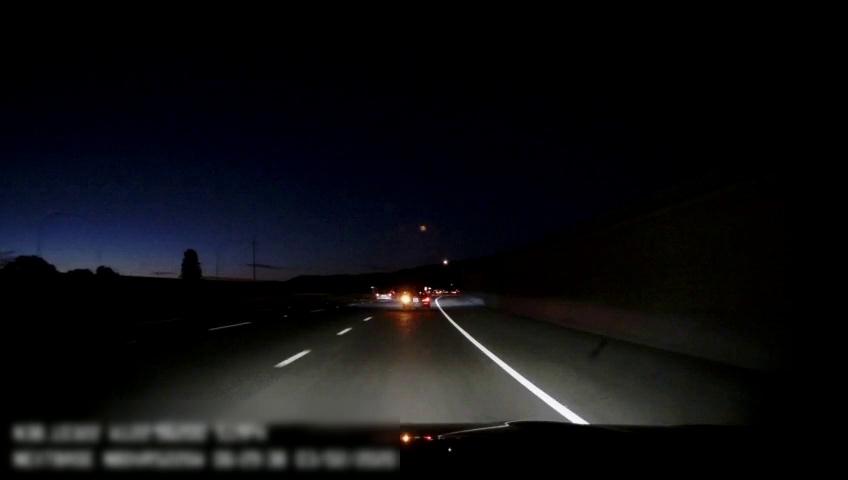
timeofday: Night
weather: Other
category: Drivable Space
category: Vehicles | Car
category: Vehicles | Car
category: Lanes | Current Lane
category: Lanes | Alternate Lane
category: Lanes | Alternate Lane